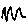
Label: zigzag